Interaction volume radius: 5 \u00c5
Interaction volume height: 25 \u00c5
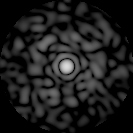
Disorder parameter: 0.814